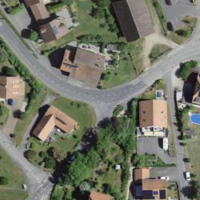
EUNIS habitat code: 54
Species observed at this site:
Bellis perennis